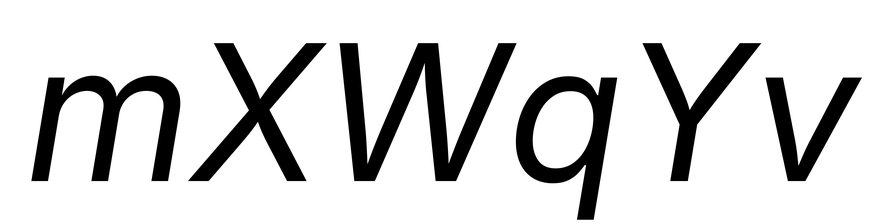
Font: Inter-Italic_Italic